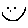
Label: smiley face